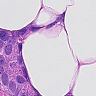
Metastatic tissue present: yes